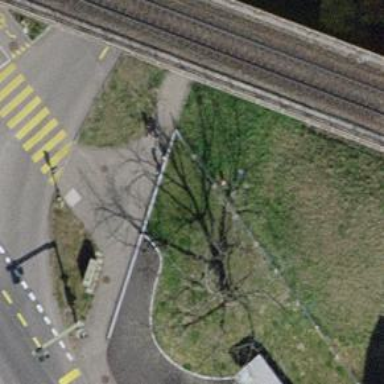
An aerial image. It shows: Asphalt sidewalk along the footway.